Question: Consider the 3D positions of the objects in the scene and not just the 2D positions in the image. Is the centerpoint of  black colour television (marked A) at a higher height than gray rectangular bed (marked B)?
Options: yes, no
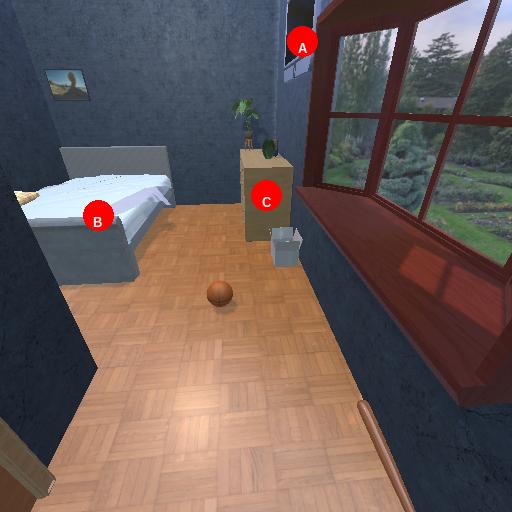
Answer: yes